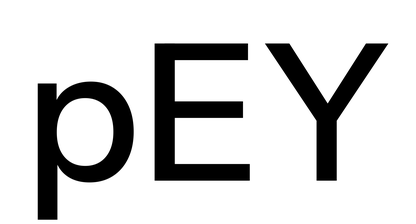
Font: InstrumentSans_Medium